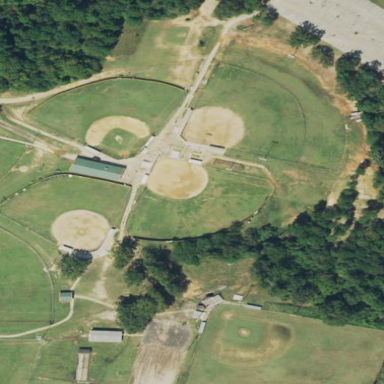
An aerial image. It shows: Sports centre specializing in baseball.